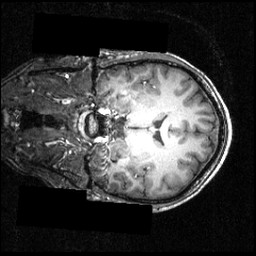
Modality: T1w
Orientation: coronal
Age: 24
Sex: male
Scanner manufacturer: siemens
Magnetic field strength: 3.951 T
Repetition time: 1.5 s
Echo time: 0.00335 s